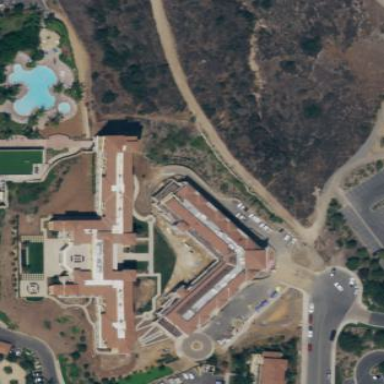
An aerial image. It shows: Hotel building.